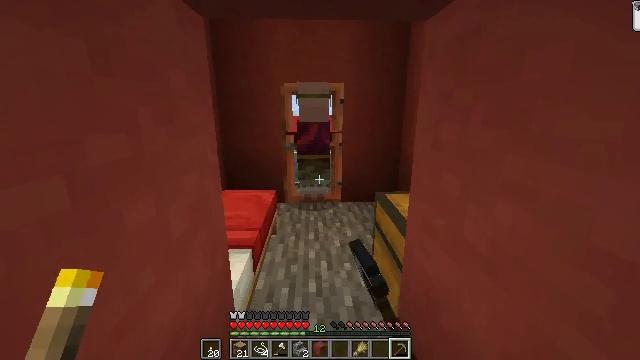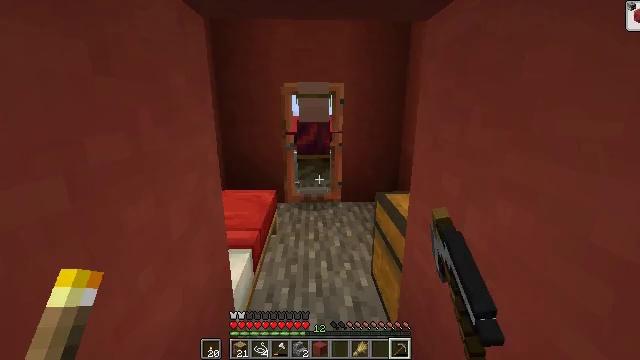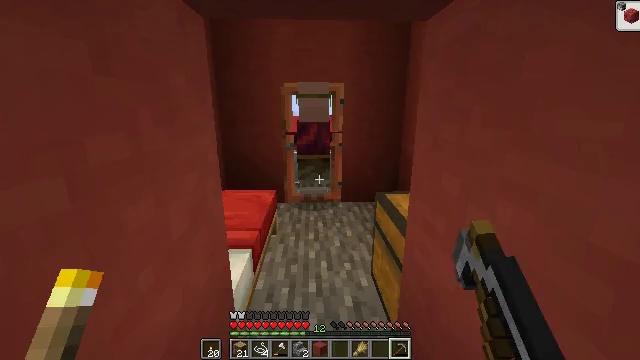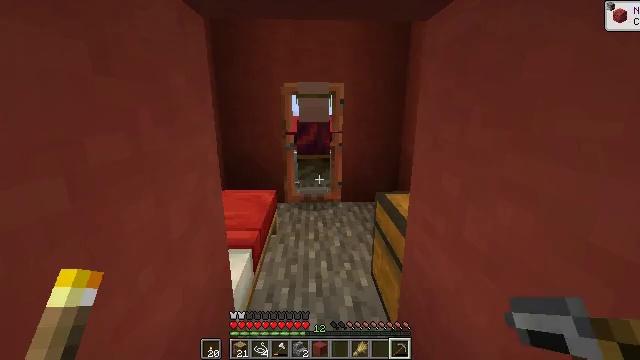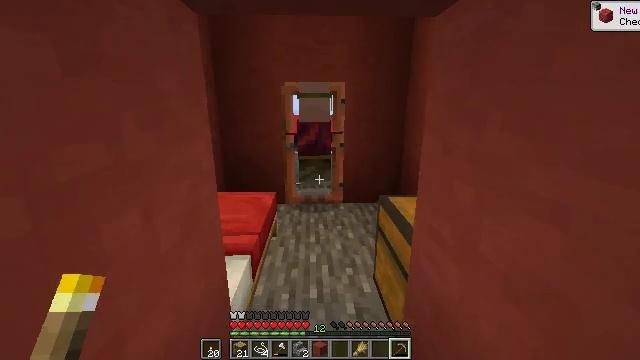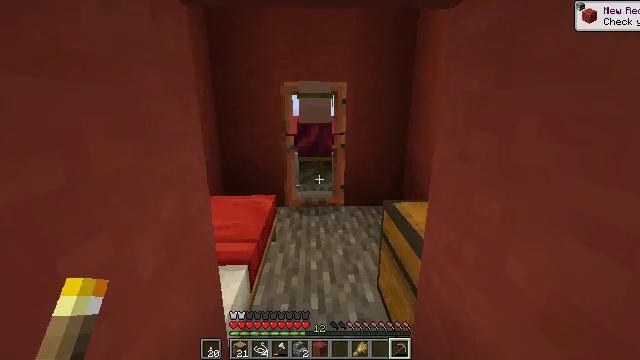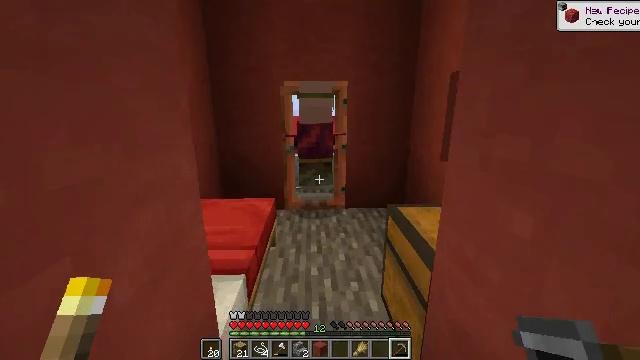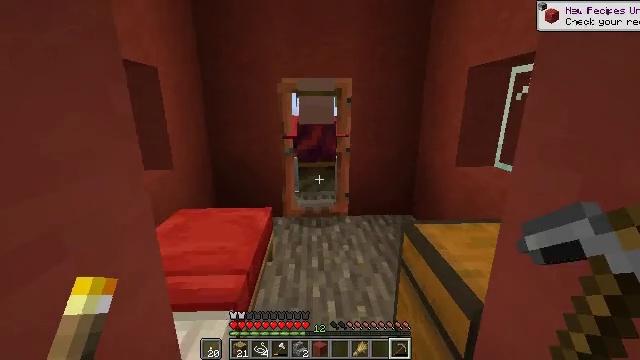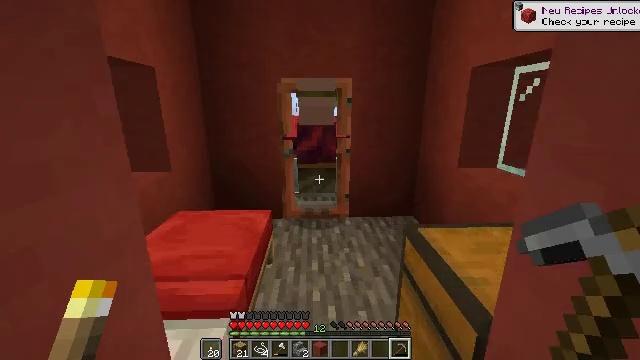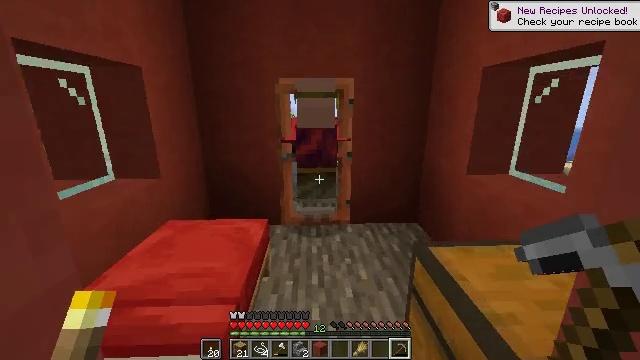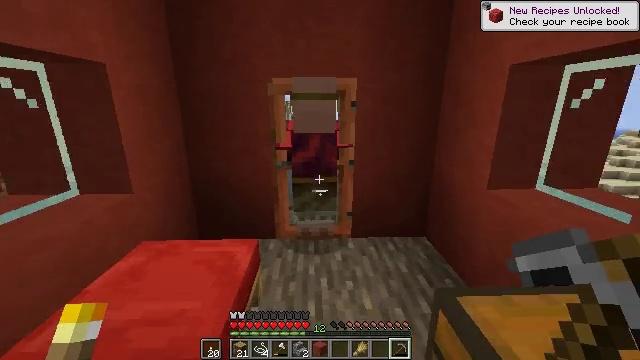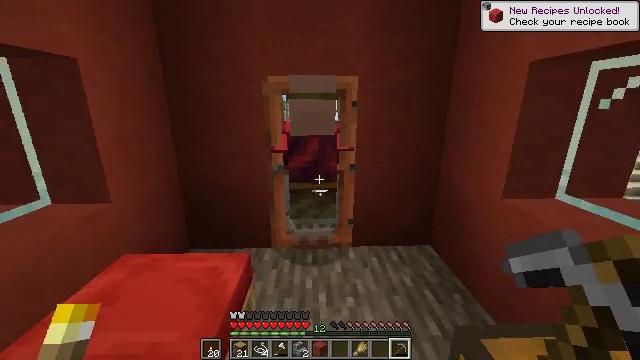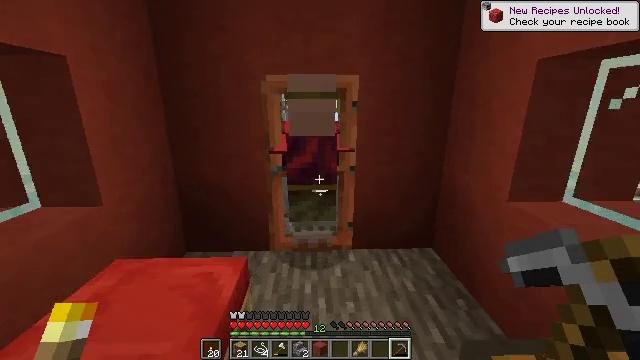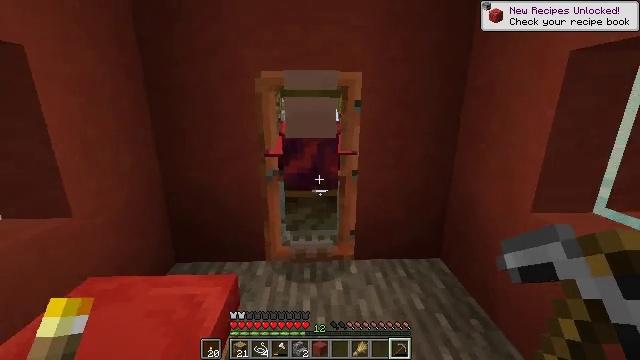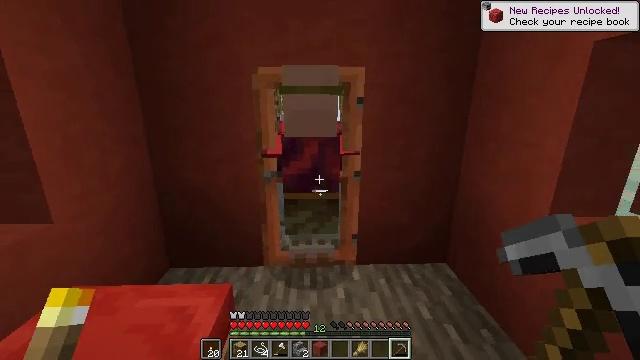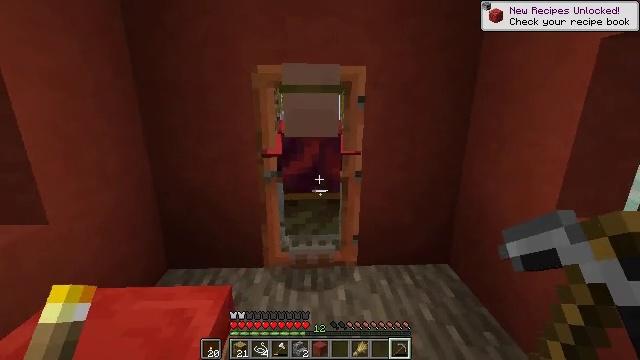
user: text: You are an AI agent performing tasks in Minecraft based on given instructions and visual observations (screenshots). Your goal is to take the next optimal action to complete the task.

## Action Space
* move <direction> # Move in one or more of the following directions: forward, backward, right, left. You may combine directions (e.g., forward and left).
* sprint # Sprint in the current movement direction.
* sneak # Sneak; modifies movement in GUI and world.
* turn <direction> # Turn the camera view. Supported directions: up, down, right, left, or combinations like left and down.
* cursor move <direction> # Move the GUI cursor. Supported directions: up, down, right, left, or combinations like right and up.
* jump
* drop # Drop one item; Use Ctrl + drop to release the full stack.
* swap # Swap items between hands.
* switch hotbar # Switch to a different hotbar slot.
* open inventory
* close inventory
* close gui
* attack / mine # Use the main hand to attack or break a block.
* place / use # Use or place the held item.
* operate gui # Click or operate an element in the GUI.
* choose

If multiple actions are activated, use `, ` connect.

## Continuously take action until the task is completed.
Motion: motion action
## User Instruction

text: Gather the acacia door from a structure.
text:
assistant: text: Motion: attack / mine
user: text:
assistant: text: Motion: attack / mine
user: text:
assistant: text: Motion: attack / mine
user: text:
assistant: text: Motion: move forward, attack / mine
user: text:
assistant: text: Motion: move forward
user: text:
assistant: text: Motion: move forward
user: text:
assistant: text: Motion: move forward
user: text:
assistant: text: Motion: move forward
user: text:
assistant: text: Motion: move forward
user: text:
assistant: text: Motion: move forward
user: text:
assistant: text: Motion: move forward
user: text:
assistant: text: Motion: move forward
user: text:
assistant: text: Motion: no_op
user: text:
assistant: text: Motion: no_op
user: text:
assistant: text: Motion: no_op
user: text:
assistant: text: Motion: no_op
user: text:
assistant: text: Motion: no_op
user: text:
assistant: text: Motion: turn left
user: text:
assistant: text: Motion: turn left
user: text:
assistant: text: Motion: move forward
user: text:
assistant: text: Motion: move forward, turn right
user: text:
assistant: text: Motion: move forward, turn right
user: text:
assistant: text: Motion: move forward
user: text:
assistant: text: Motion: move forward
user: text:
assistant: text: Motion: move forward
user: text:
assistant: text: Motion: move forward
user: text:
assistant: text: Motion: move forward
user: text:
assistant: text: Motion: move forward
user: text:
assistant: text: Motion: move forward
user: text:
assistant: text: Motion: no_op